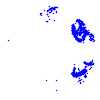
Particle: proton